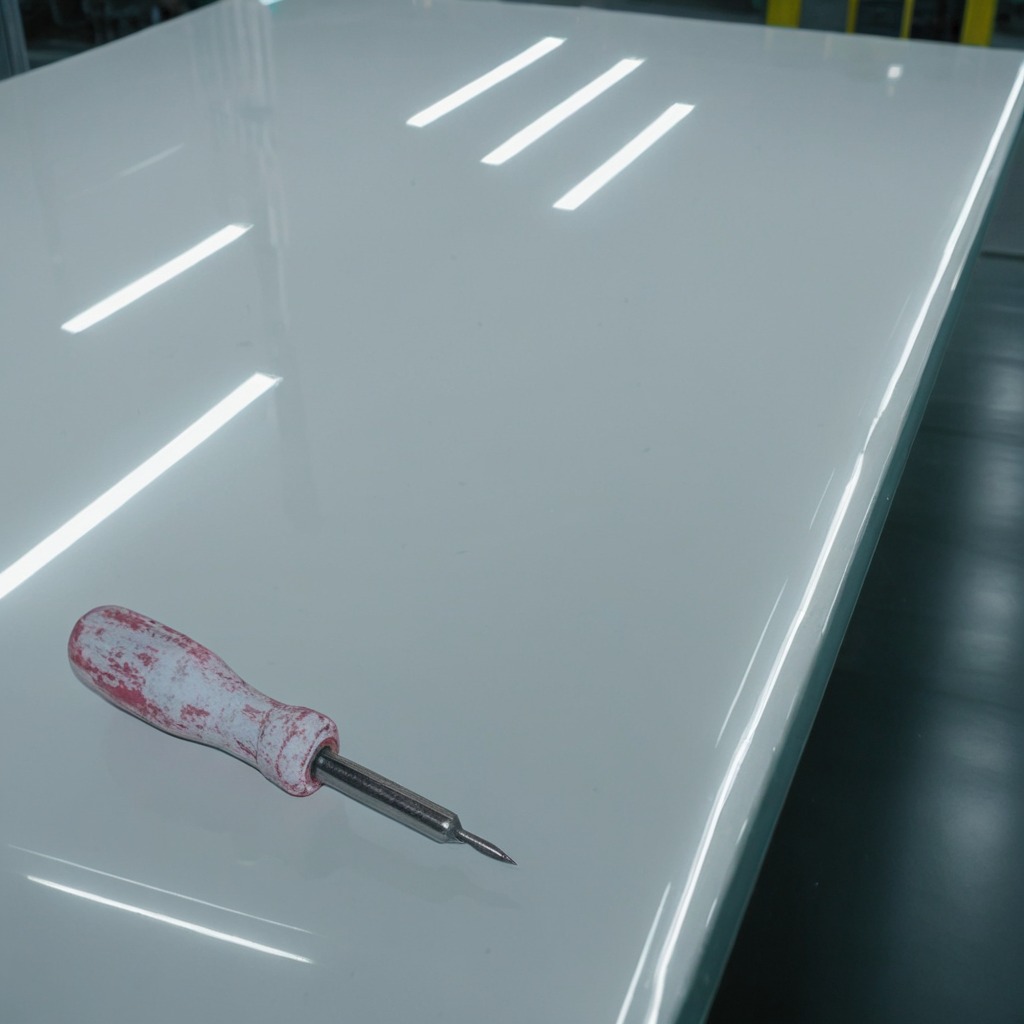
A screwdriver is lying on the table.